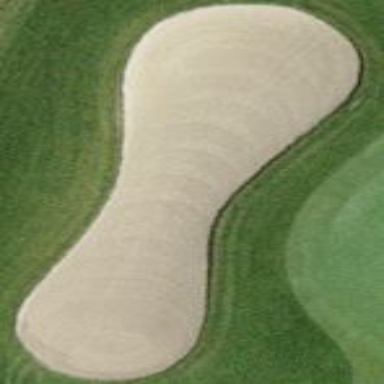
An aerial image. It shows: Bunker on golf course.